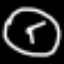
Label: clock